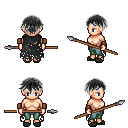
a pixel art fantasy rpg character, female body template, human, light skin, black tattered cape, teal pants, gray short bangs hairstyle, leather bracers, gray slippers, spear, four views (front, back, left, right), 2x2 character sprite sheet, small pixel art, hard edges, no anti-aliasing